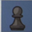
Piece: bP